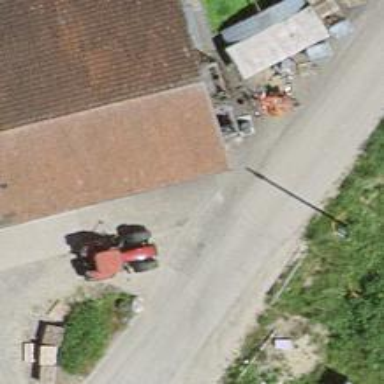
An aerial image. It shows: Farm shop.